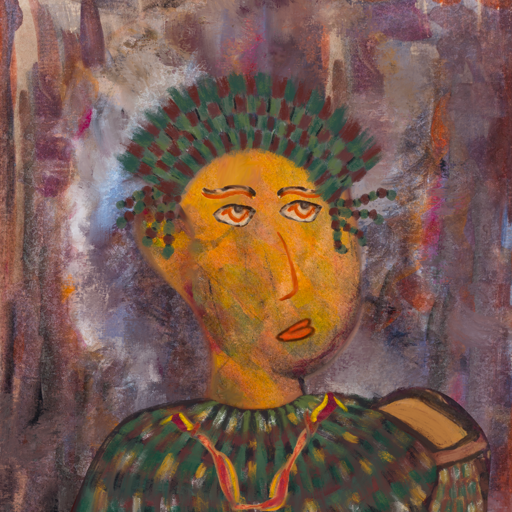
Background: Hypocrite, Head And Neck Side: Gypsy_Mother, Face Side: Experience, Bust: After_Raid, Hair Side: Blank, Head Accessory: After_Raid_Crown, Second Necklace: Gypsy_Mother_1, Necklace: Blank, Baby: Blank